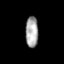
Tissue: skin
Cell type: Epithelial cells
Senescence score: 0.7034
Nuclear area (px): 387
Mean DAPI intensity: 166.209